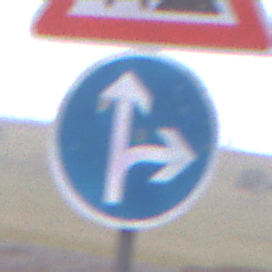
Verkehrszeichen: VorgeschriebeneFahrtrichtungGeradeausOderRechts
Zusatzzeichen oben: Arbeitsstelle
Umgebung: Outdoor, Nature
Tageszeit: Midday
Wetter: Overcast
Licht: Natural
Jahreszeit: Autumn
Kontrast: LowContrast